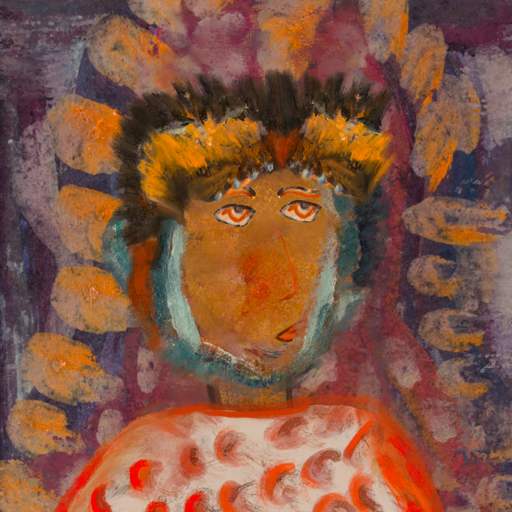
Background: Doll, Head And Neck Side: Pipe, Face Side: Experience, Bust: Rupkatha, Hair Side: Boggyland, Head Accessory: Gypsy_Queen, Second Necklace: Blank, Necklace: Blank, Baby: Blank